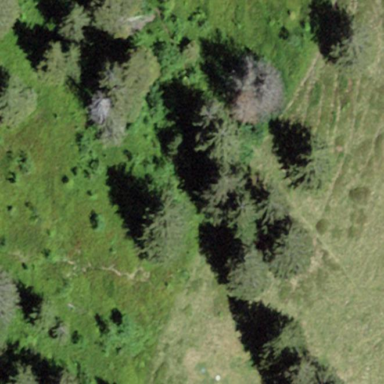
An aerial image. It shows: Forest area.